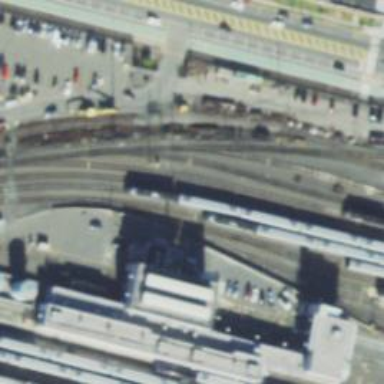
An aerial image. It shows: Railway yard in service.